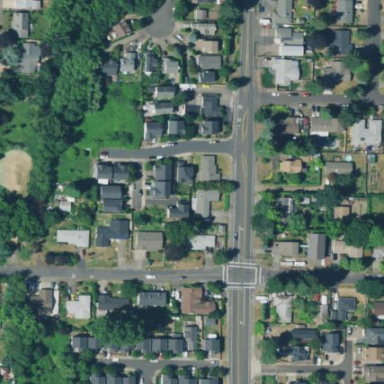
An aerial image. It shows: This residential area consists of single-family homes.